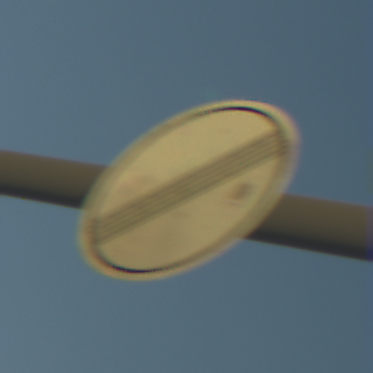
Verkehrszeichen: EndeSaemtlicherBegrenzungen
Umgebung: Outdoor, Nature
Tageszeit: MorningAfternoon
Wetter: Clear
Licht: Natural
Jahreszeit: NotSpecified
Kontrast: HighContrast